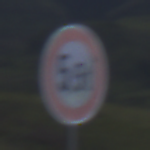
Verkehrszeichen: TatsaechlicheMasse
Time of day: SunriseSunset
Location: Outdoor (Nature)
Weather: PartlyCloudy
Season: NotSpecified
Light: Natural